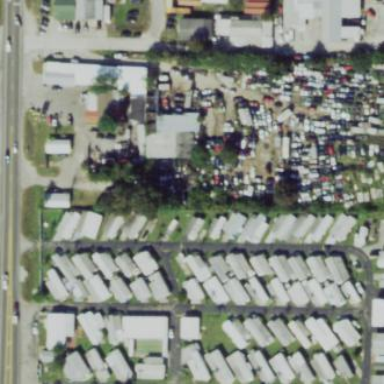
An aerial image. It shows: Scrap yard situated in industrial area.